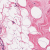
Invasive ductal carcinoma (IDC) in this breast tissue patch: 0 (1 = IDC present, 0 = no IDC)